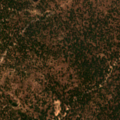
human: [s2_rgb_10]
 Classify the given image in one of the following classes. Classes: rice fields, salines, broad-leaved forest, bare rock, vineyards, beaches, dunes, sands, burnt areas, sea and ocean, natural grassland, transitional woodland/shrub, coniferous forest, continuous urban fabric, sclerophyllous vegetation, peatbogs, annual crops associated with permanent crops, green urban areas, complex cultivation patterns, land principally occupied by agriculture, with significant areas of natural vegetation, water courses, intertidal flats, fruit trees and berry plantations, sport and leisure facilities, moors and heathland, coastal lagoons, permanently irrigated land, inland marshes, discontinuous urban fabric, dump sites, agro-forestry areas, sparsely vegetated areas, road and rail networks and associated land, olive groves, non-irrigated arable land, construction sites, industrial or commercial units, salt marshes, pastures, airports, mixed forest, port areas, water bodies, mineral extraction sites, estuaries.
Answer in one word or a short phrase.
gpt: broad-leaved forest, mixed forest